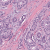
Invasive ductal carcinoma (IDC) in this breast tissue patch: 1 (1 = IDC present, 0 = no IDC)